Question: Count the number of objects in the diagram.
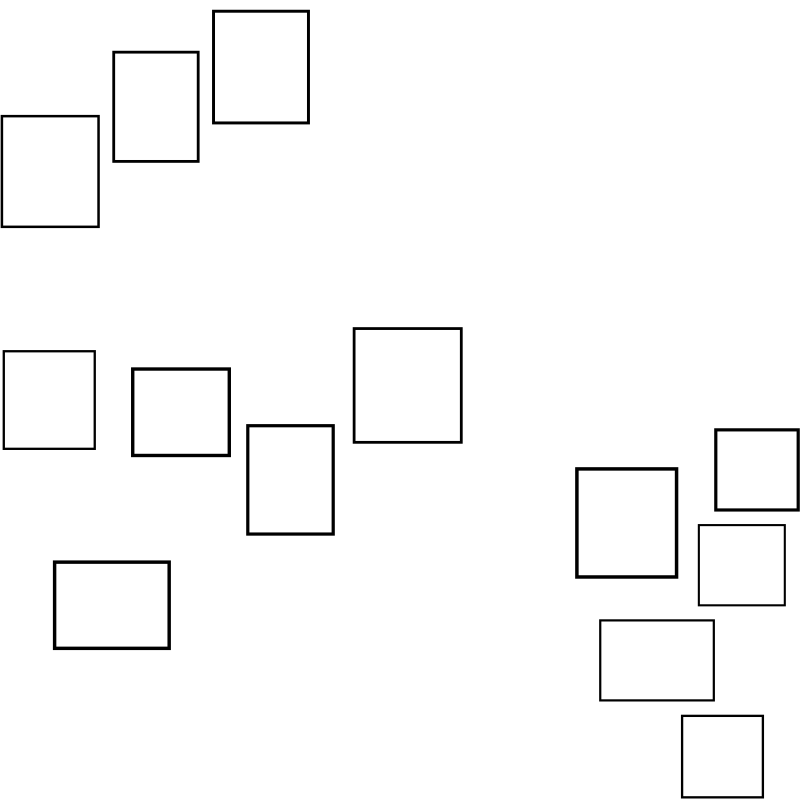
Answer: 13